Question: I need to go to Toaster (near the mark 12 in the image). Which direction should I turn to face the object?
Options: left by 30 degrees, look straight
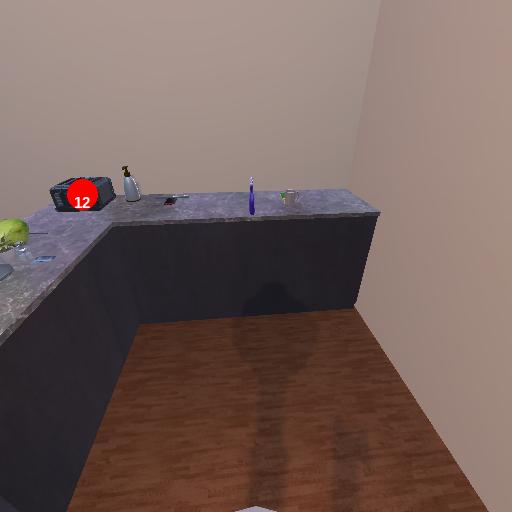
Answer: left by 30 degrees